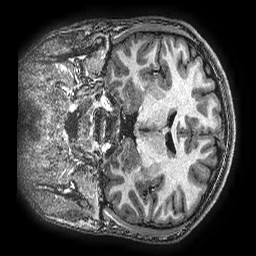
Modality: T1w
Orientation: coronal
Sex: male
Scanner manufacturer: ge
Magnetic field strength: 3 T
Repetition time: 0.00766 s
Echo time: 0.003476 s